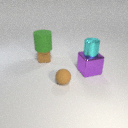
small brown rubber cube to the left of large purple metal cube